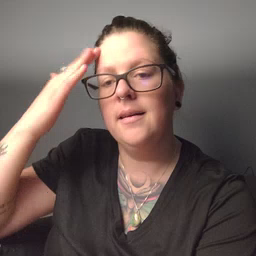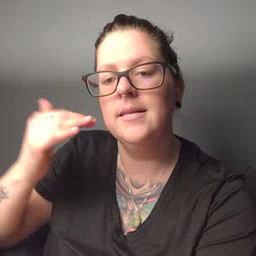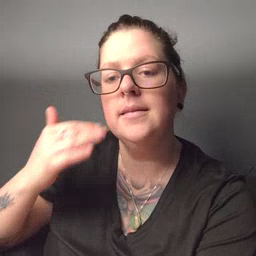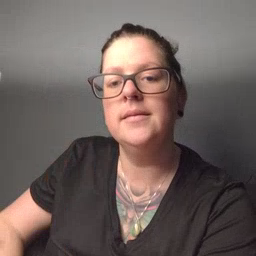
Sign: head